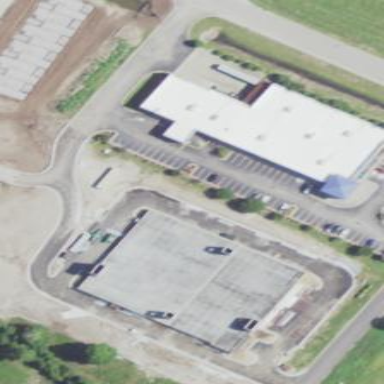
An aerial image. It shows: Building used for storage rental.